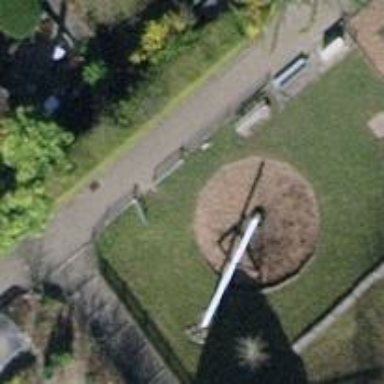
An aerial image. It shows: Playground featuring swings.